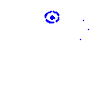
Particle: proton